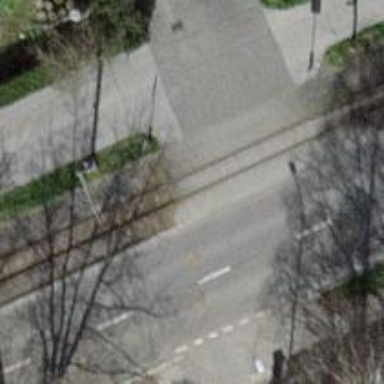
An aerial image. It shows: Railway level crossing.